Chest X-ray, AP view. Patient: 50 years old, sex M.
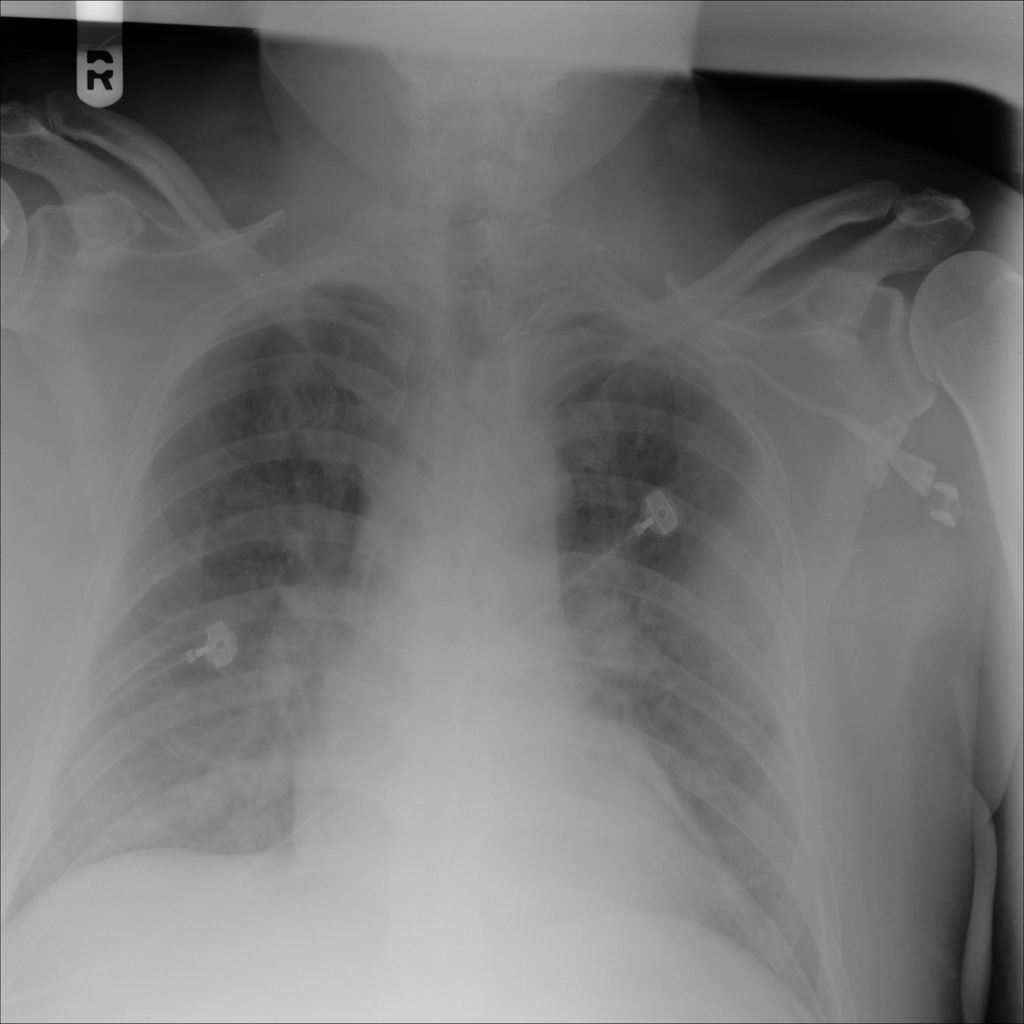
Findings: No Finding